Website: walmart
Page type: billing-address
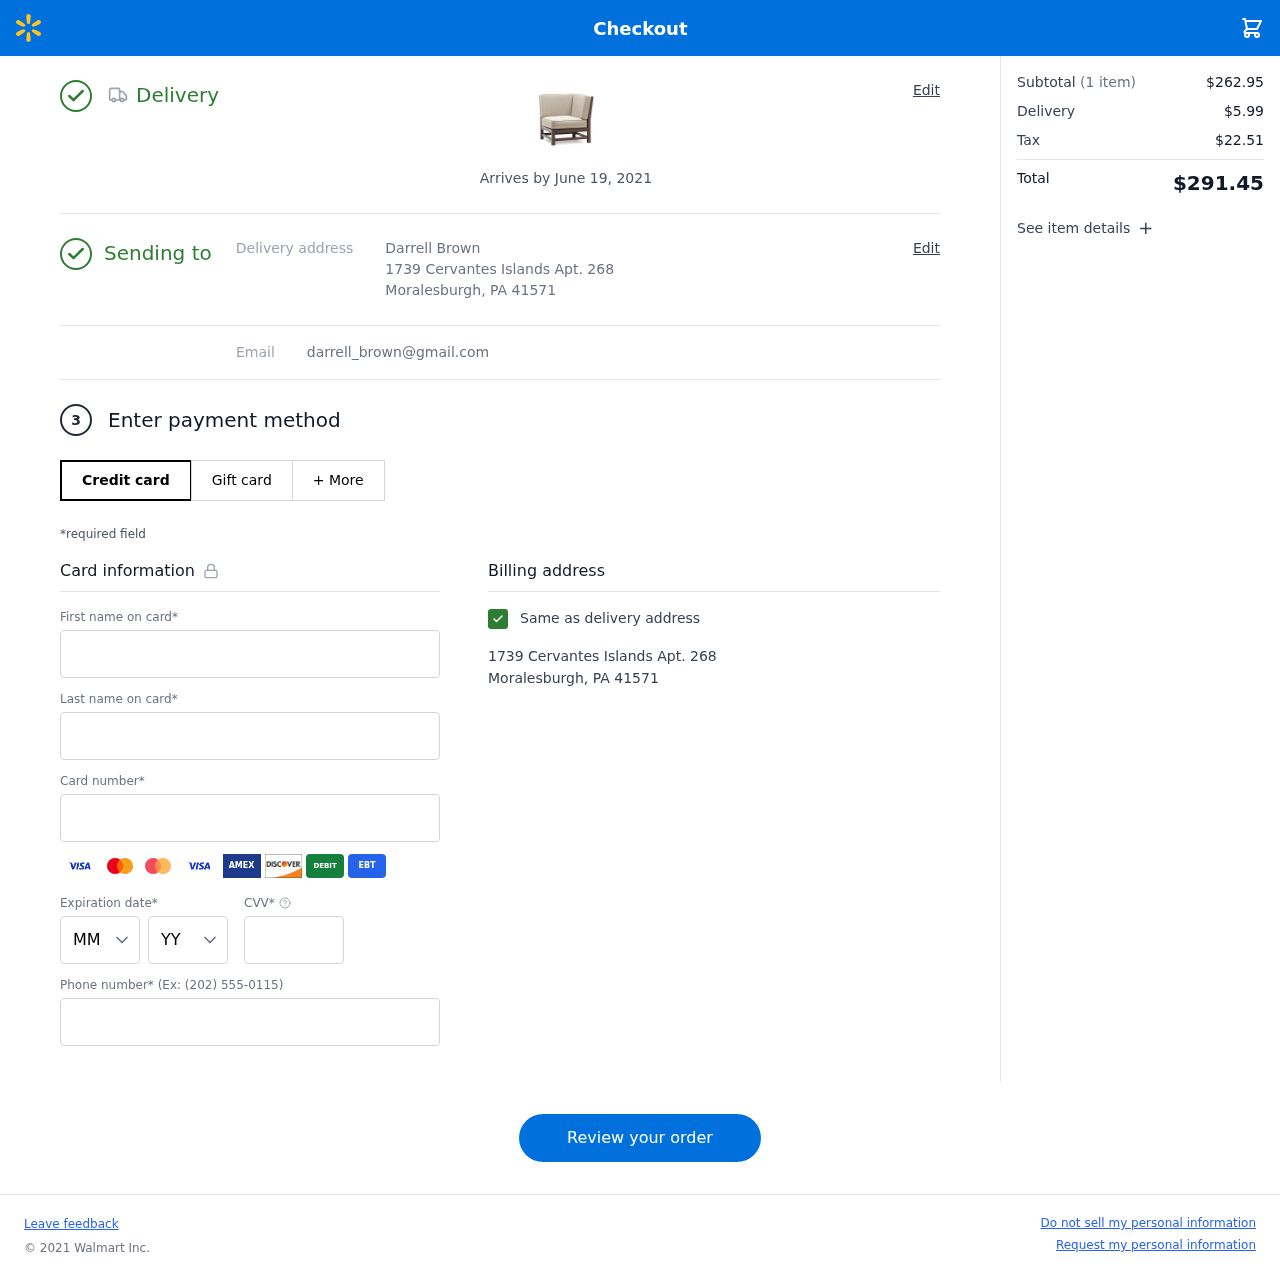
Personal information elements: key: PII_CARD_CVV
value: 192
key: PII_CARD_EXPIRY_MONTH
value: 06
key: PII_CARD_EXPIRY_YEAR
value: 26
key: PII_CARD_NUMBER
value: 6536 5562 2790 8481
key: PII_EMAIL
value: darrell_brown@gmail.com
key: PII_FIRSTNAME
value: Darrell
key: PII_FULLNAME
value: Darrell Brown
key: PII_LASTNAME
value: Brown
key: PII_PHONE
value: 8518986783
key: PII_STREET
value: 1739 Cervantes Islands Apt. 268
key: PII_CITY_STATE_ZIP
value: Moralesburgh, PA 41571
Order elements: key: ORDER_DELIVERY_DATE
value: Arrives by June 19, 2021
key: ORDER_NUM_ITEMS
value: (1 item)
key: ORDER_SUBTOTAL
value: $262.95
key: ORDER_SHIPPING_COST
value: $5.99
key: ORDER_TAX
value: $22.51
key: ORDER_TOTAL
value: $291.45